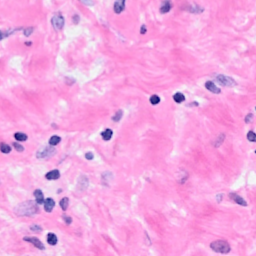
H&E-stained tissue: Breast